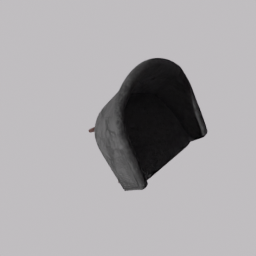
Label: furniture